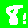
Digit: 8